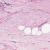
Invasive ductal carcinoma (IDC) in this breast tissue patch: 0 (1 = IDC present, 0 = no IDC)